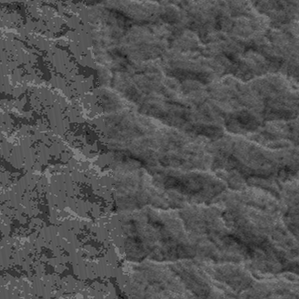
Label: frost